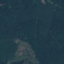
Land use / land cover: Forest